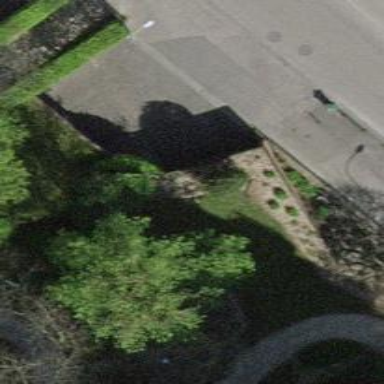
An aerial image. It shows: Driveway tunnel.